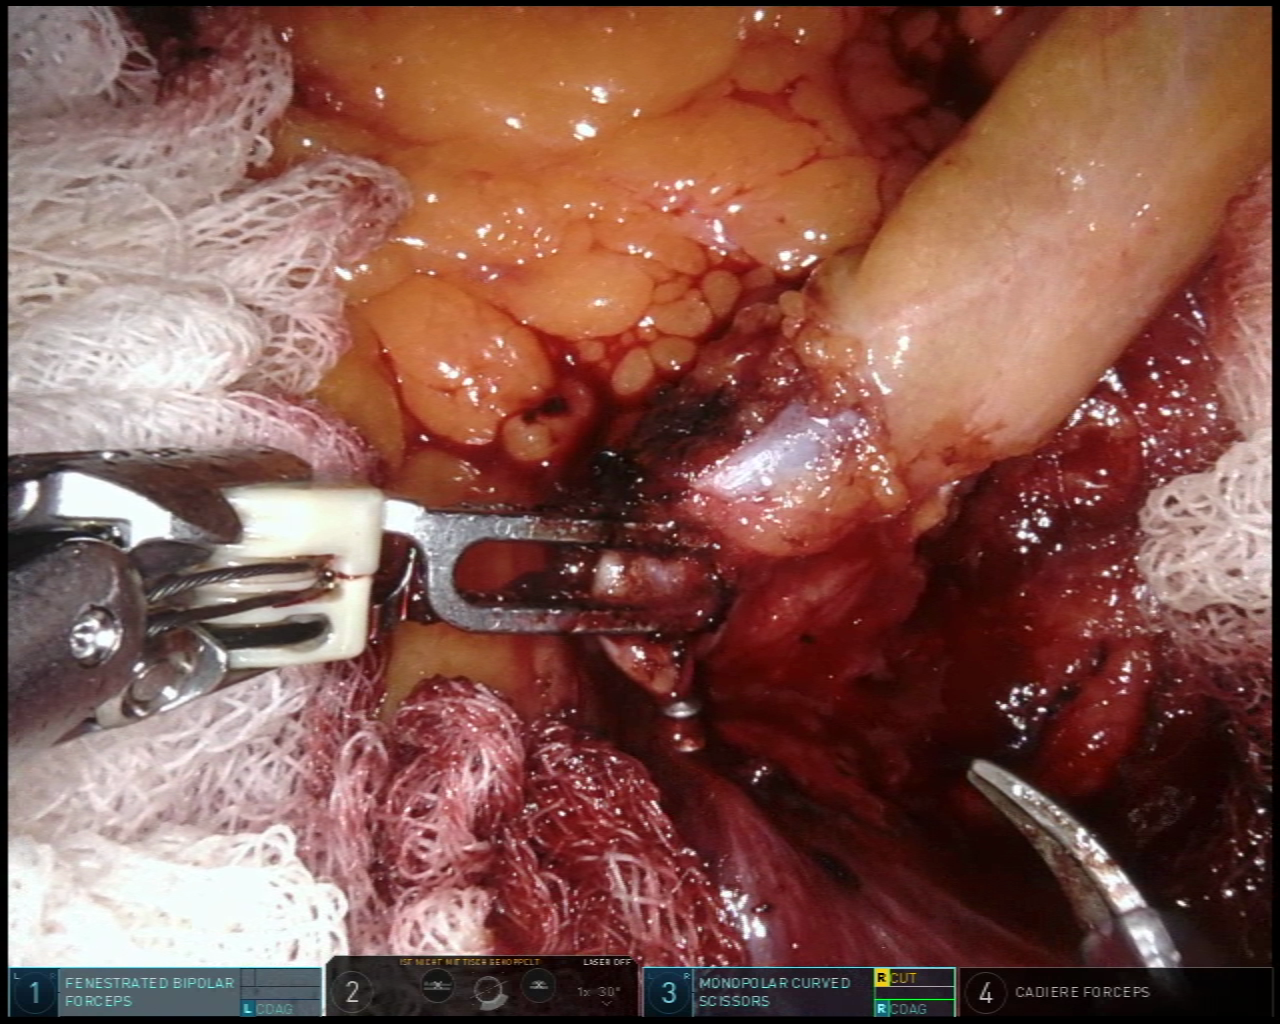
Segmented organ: intestinal_veins
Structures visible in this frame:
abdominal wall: no
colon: no
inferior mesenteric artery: no
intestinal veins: yes
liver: no
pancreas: no
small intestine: no
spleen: no
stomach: no
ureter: no
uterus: no
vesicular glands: no